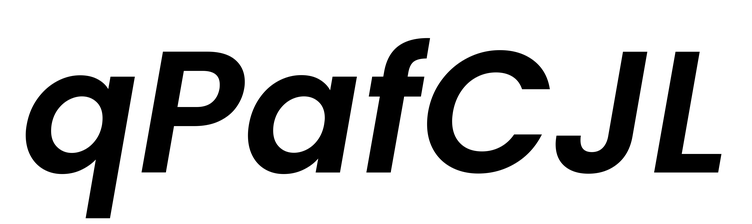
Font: Poppins-SemiBoldItalic